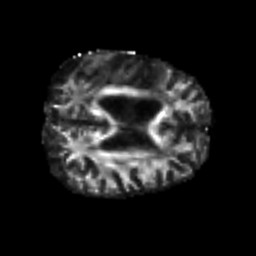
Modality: FA
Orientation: axial
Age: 58
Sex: male
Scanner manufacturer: siemens
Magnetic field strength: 3 T
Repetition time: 4.999 s
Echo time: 0.07946 s